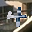
Label: 4